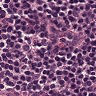
Metastatic tissue present: no